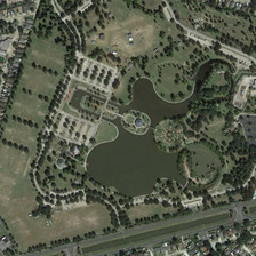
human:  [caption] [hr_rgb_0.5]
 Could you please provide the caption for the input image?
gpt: is a park with dark green water in the center.

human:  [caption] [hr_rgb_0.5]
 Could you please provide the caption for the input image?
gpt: In the center is a park with dark green water.

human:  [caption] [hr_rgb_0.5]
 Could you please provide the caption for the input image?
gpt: the park is surrounded by green plants and grey road .

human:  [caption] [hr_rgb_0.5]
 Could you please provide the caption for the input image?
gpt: This is a park with dark green water in the middle.

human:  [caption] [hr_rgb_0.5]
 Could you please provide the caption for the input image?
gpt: It's a green ocean.